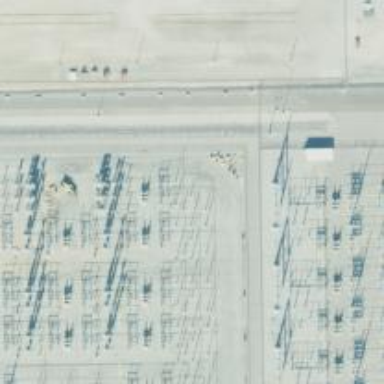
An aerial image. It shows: Switch used for power control.